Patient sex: M
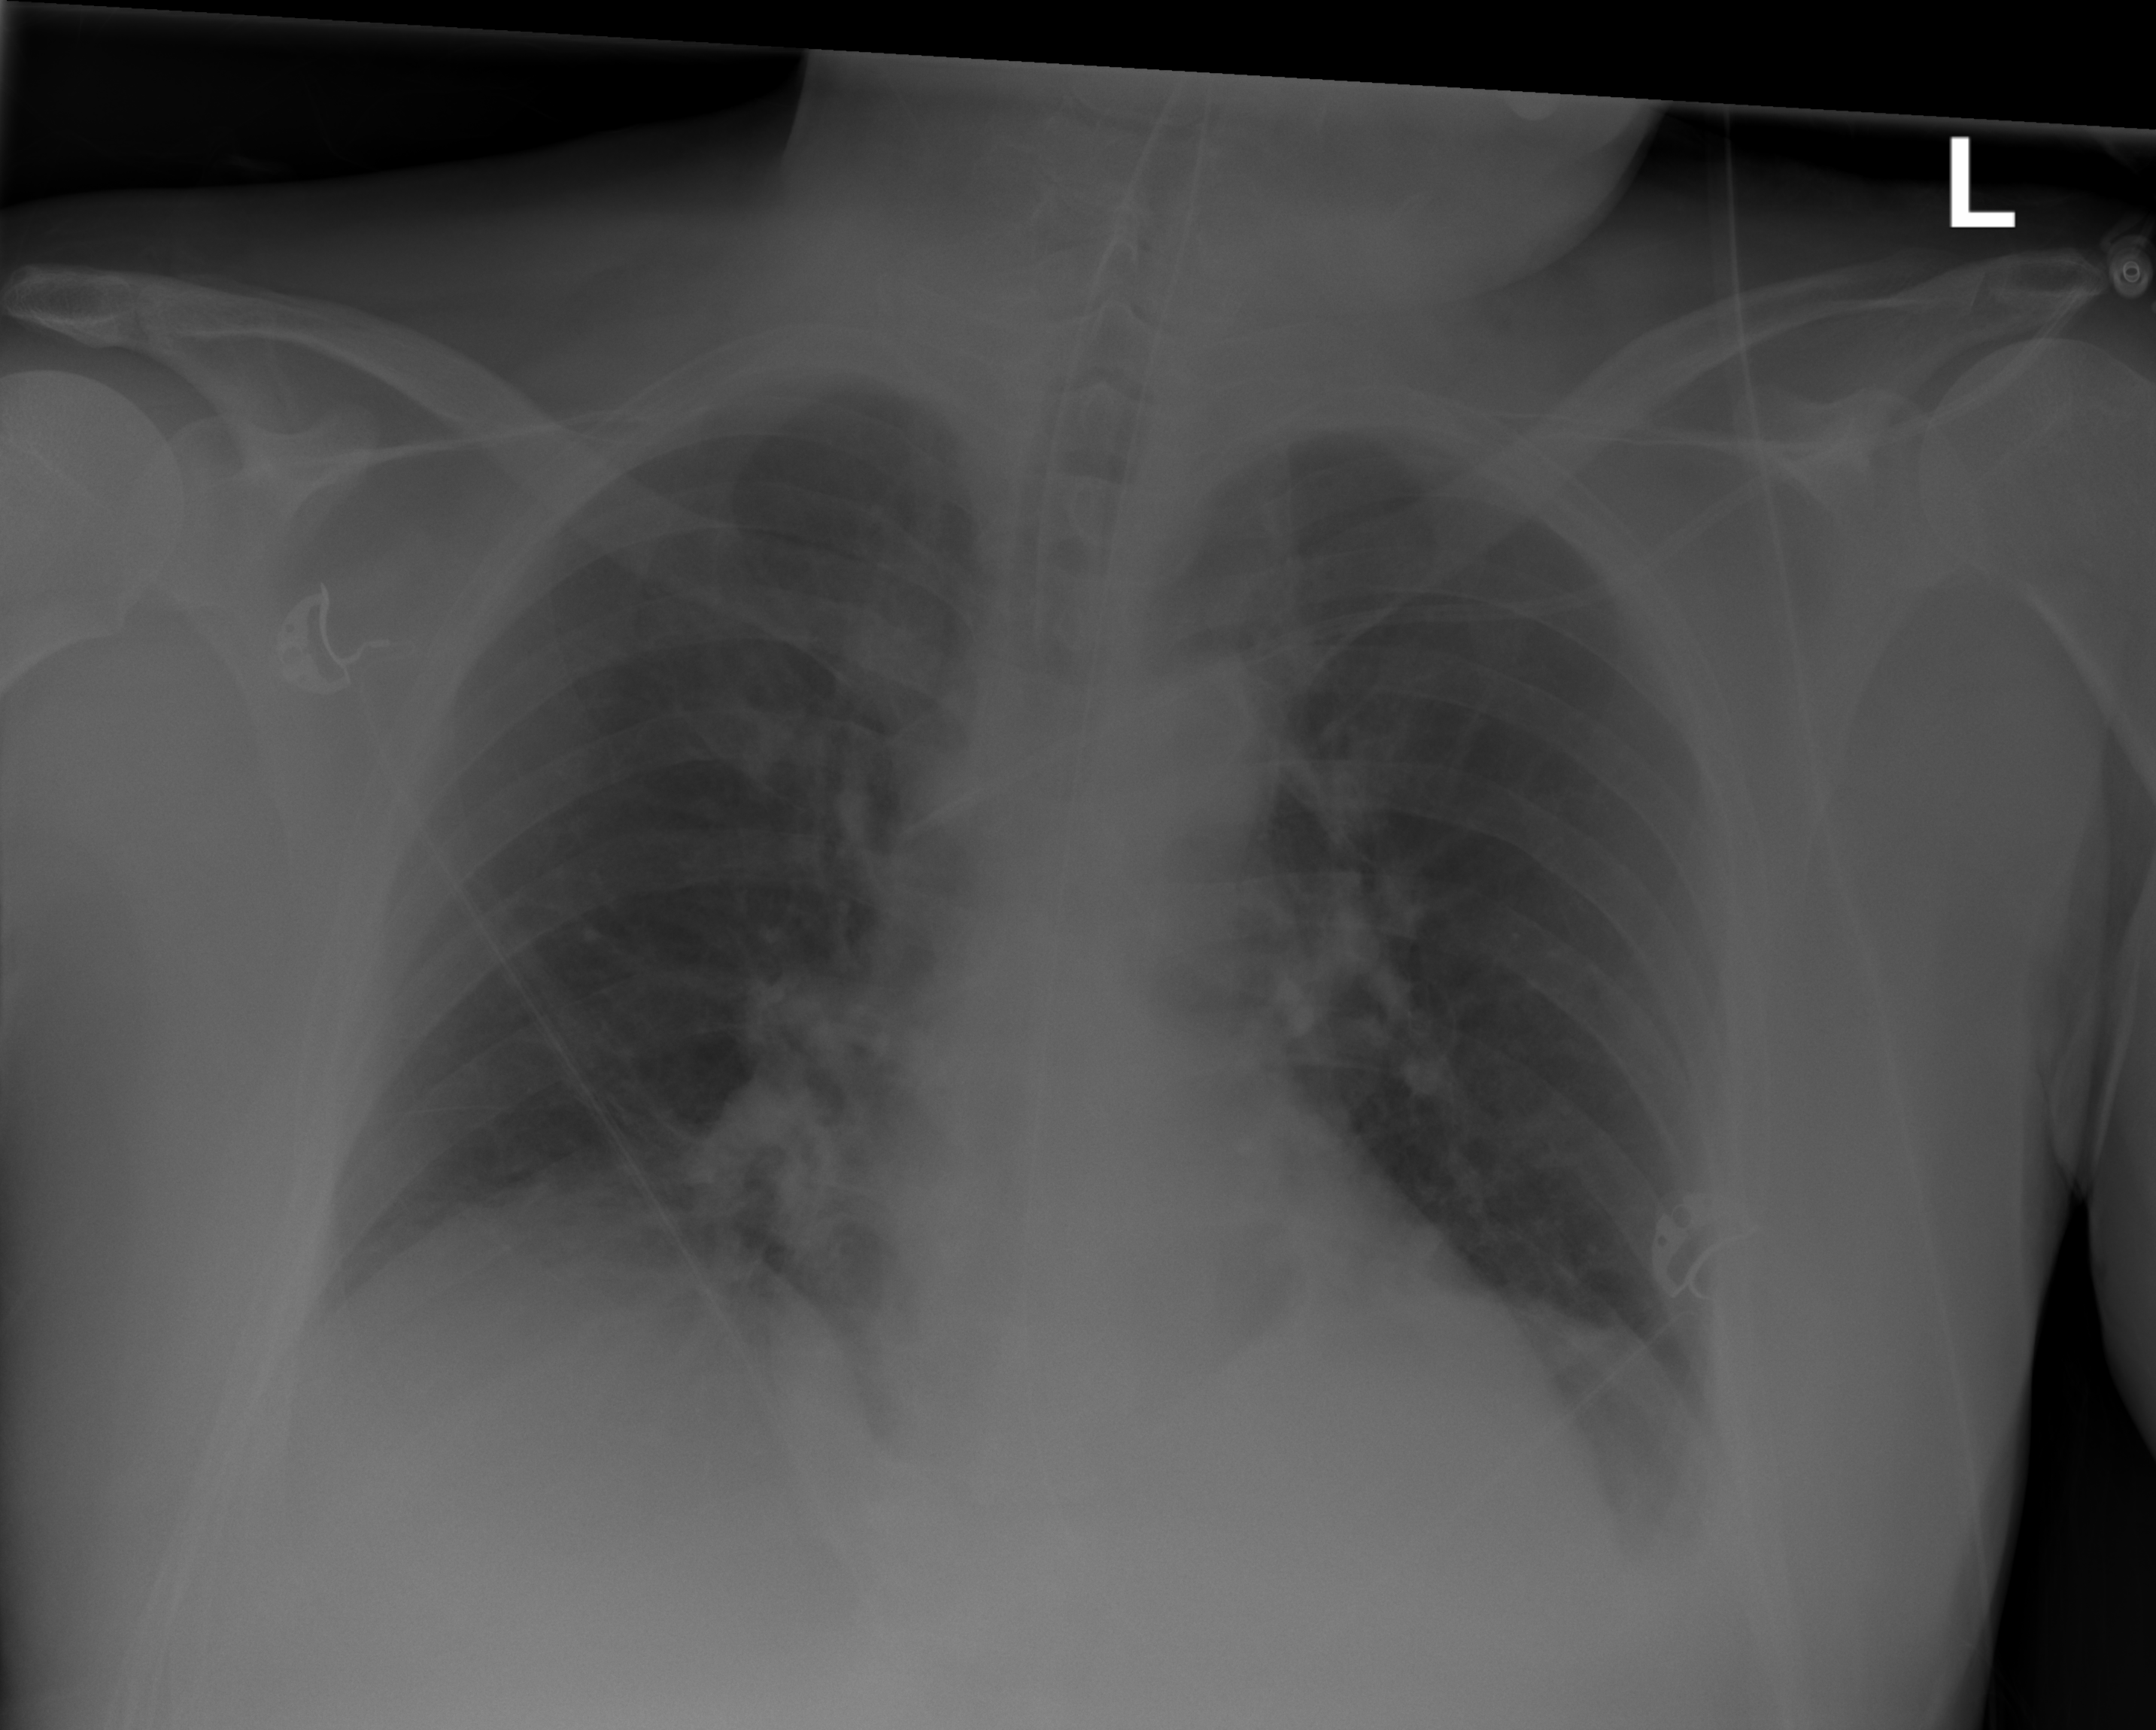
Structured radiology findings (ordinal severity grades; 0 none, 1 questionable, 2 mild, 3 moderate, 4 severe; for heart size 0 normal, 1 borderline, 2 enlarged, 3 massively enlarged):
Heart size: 0
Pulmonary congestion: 1
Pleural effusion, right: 0
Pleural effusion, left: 0
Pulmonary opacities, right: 2
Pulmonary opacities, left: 0
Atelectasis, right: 0
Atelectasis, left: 2